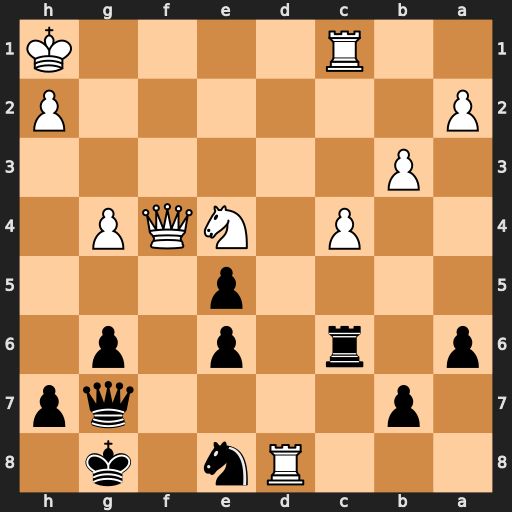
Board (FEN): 3Rn1k1/1p4qp/p1r1p1p1/4p3/2P1NQP1/1P6/P6P/2R4K
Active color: b
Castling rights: -
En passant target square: -
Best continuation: exf4 Rxe8+ Kf7